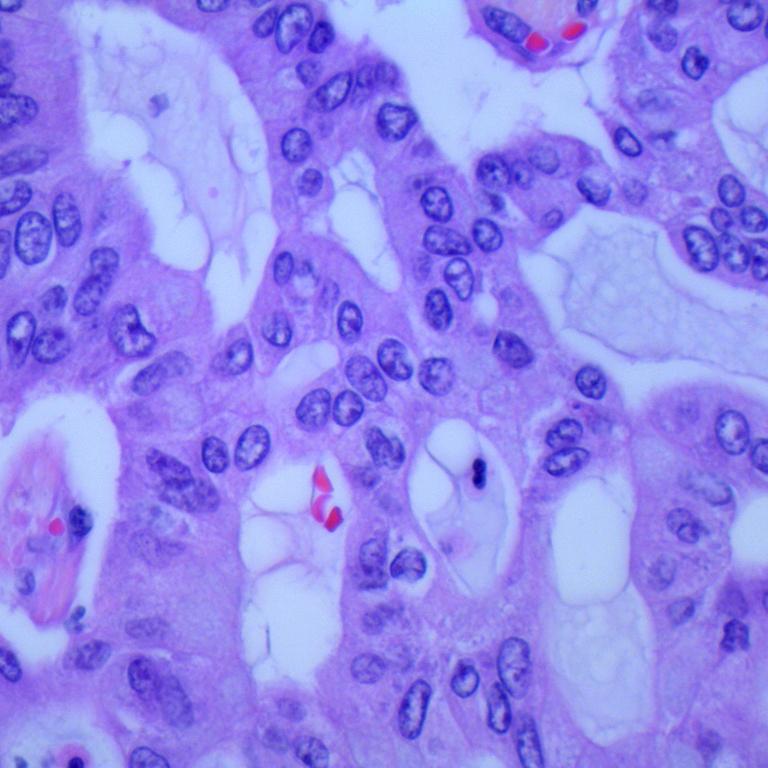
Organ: lung
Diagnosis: adenocarcinomas